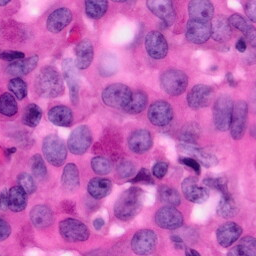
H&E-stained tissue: Pancreatic